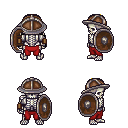
a pixel art fantasy rpg character, male body template, skeleton, steel arm armor, red pants, blonde short mohawk hairstyle, chain helm, leather bracers, shield, four views (front, back, left, right), 2x2 character sprite sheet, small pixel art, hard edges, no anti-aliasing